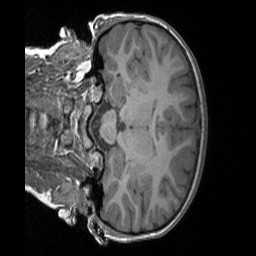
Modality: T1w
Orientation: coronal
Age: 7
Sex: female
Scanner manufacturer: siemens
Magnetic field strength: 3 T
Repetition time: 1.65 s
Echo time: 0.00203 s